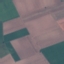
Land use / land cover: AnnualCrop